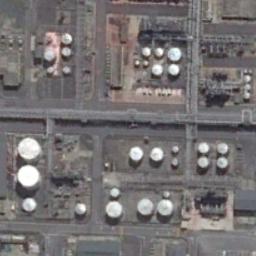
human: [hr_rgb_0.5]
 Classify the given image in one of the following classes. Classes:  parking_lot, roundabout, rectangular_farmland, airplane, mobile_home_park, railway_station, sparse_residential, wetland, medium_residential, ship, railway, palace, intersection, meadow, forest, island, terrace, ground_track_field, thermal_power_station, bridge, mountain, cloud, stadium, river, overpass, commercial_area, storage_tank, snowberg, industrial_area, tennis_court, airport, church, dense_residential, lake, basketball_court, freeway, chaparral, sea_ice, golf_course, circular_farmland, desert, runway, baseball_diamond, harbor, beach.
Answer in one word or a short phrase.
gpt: storage_tank